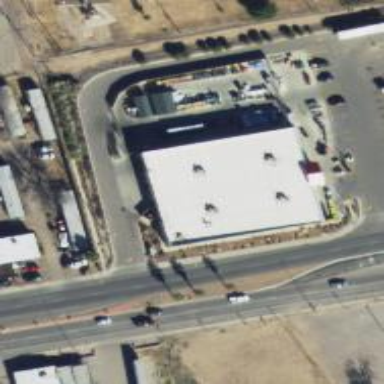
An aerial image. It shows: Retail building that serves as country store.